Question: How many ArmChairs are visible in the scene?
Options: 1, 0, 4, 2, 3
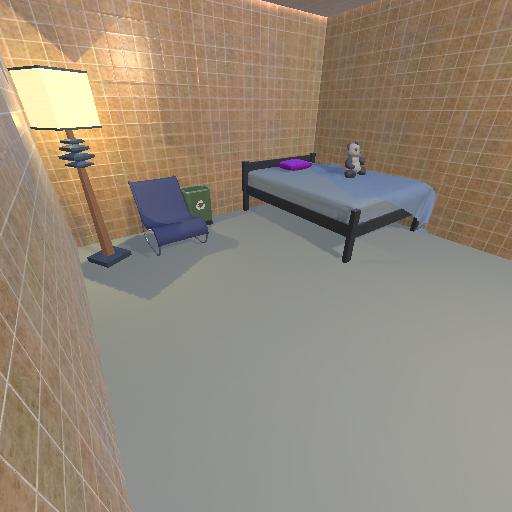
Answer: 1